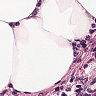
Metastatic tissue present: no